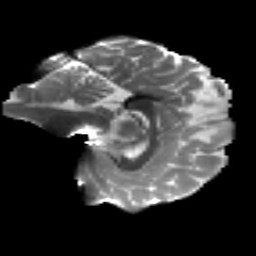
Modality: T2w
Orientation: sagittal
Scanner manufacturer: siemens
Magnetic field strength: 3 T
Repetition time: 4.16 s
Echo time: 0.0806 s